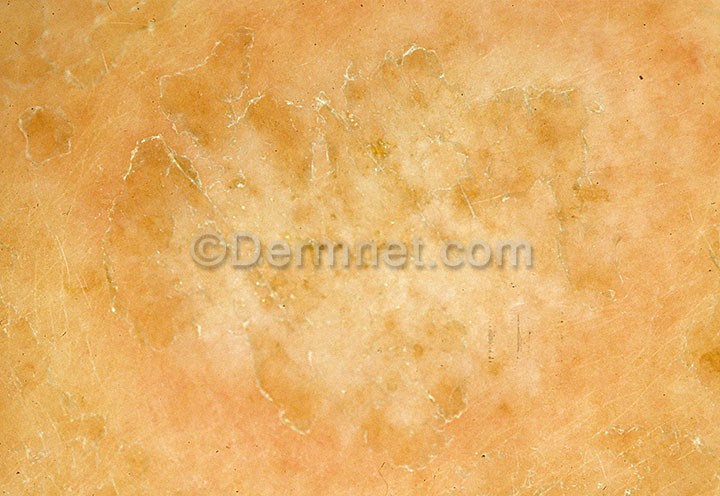
Disease: Psoriasis pictures Lichen Planus and related diseases